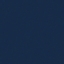
Label: SeaLake